Question: I'm using cytoscape with a dagre layout to generate my graph and I want to include extra edges (depicted in red below) to effectively "annotate" the graph. However, this doesn't work the way I would like it to because the dagre layout takes all edges into account when generating the graph.
I know I can use a "preset" layout to achieve this behaviour, however there are distinct benefits to using the dagre layout including proper expand-collapse functionality via the expand-collapse extension.
I also tried playing around with the "edgeWeight" option within the dagre layout to no effect. Does anyone have any recommendations? Thanks!

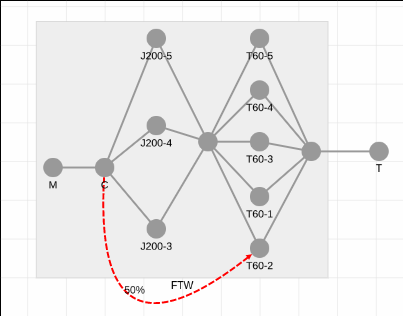
Answer: I solved this problem by filtering out the edge before rendering the layout:
'''
var processedElements = this.cy
.elements()
// Filter out edges we don't want contributing to the layout of
// of the graph
.filter(el => !el.hasClass("unbundled-bezier-1"))
var layout = processedElements.layout({
name: "dagre",
rankDir: "LR"
})
layout.run();
'''